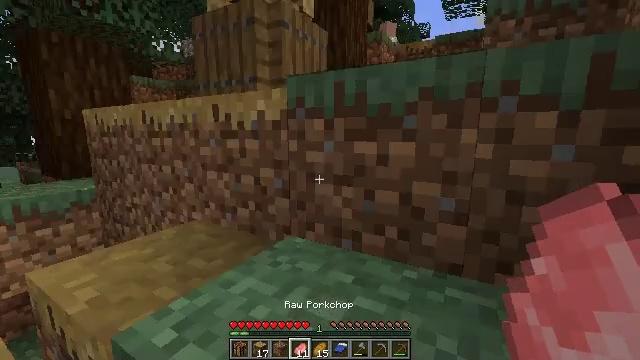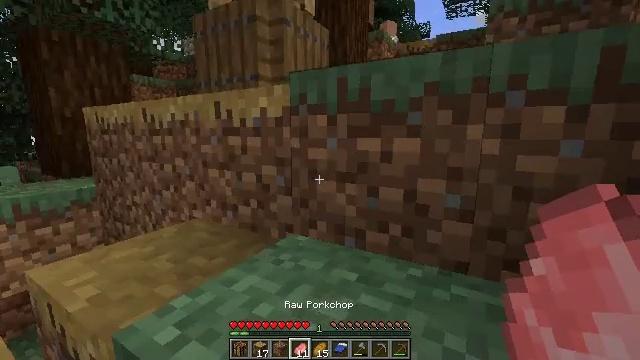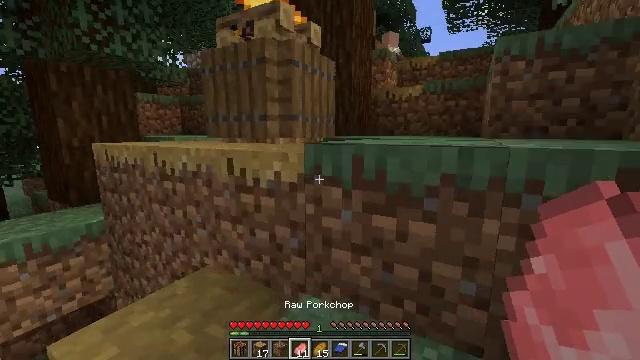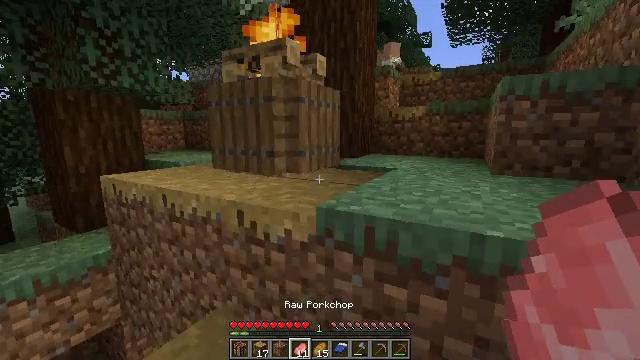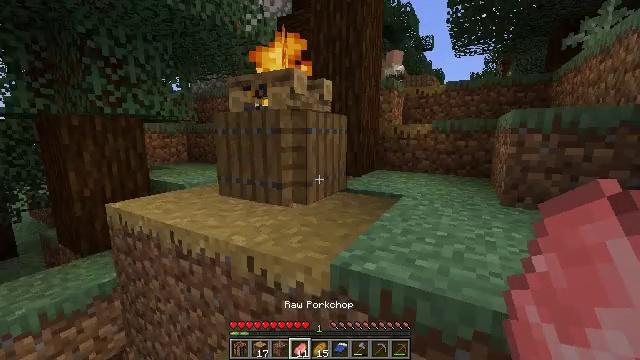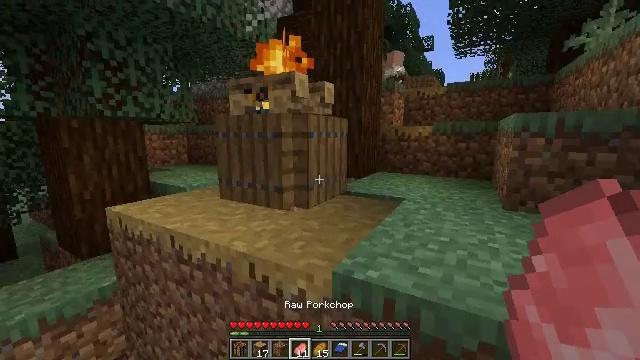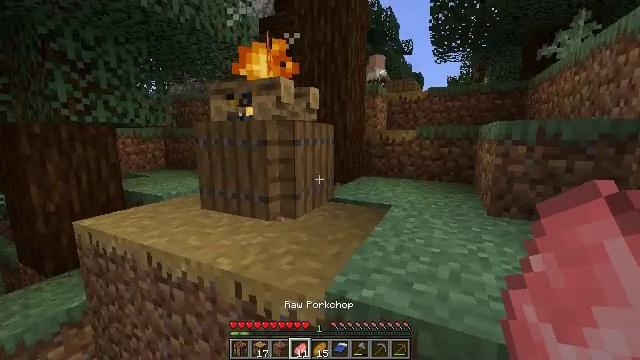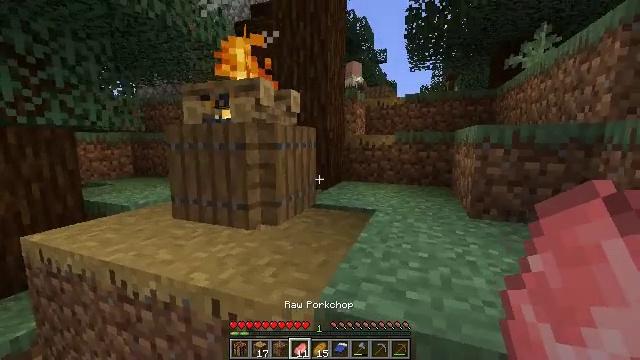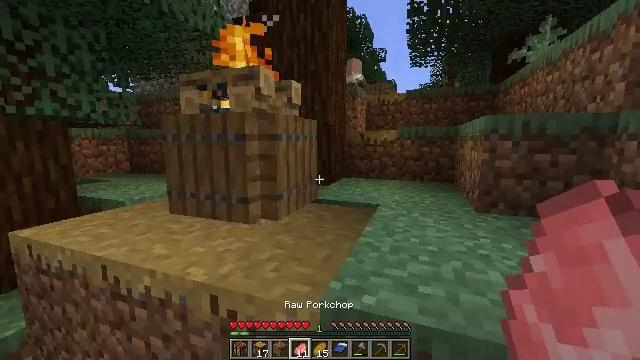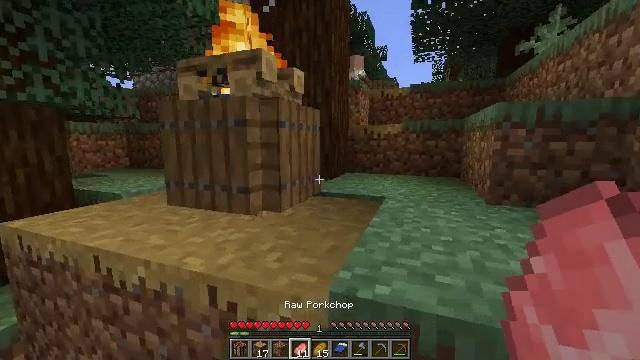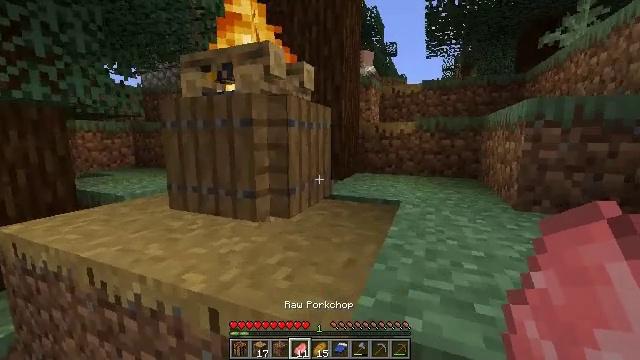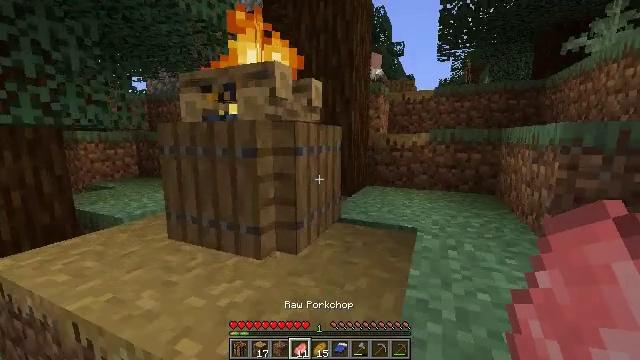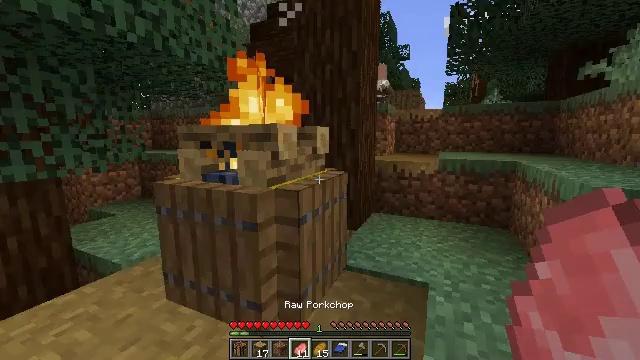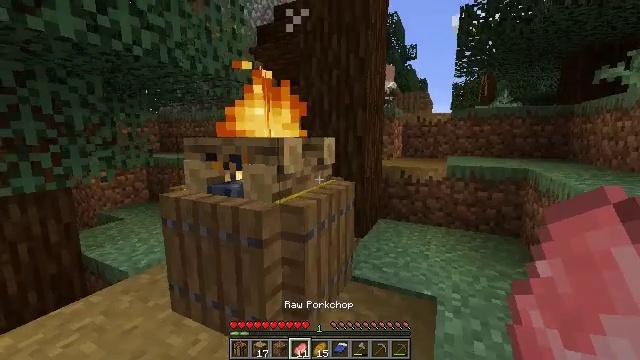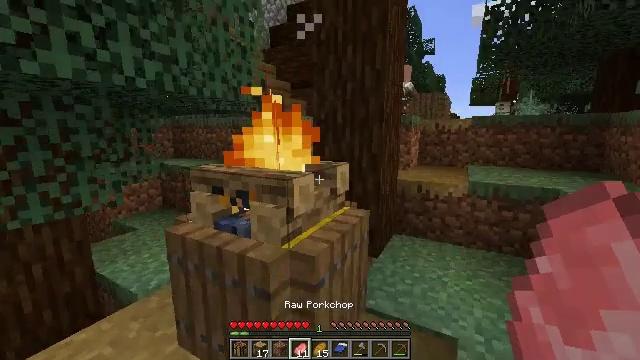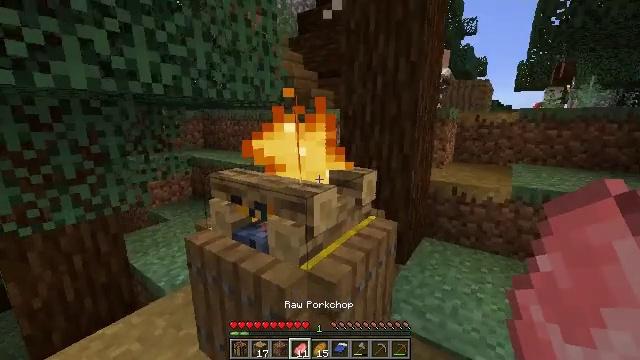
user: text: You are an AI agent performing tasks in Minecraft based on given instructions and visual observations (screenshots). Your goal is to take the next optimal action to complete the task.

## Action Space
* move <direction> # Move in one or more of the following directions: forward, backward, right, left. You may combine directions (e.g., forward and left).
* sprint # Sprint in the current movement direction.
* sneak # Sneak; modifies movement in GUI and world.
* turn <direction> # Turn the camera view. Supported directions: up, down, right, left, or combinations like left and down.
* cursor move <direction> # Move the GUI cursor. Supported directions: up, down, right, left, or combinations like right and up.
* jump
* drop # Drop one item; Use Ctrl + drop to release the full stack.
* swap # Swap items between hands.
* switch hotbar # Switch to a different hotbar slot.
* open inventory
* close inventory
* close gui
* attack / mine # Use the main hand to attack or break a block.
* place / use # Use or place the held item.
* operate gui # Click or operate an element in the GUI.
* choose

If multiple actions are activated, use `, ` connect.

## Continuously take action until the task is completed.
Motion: motion action
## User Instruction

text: Collect mossy cobblestone from a structure.
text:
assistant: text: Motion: move forward, jump
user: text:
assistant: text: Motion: move forward, jump
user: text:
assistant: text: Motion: move forward, jump
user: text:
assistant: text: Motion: move forward, jump
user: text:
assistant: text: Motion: move forward, jump
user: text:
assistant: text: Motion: move forward, turn right, jump
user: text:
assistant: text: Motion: move forward, turn right and up, jump
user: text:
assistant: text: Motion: move forward, jump
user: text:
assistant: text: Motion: move forward, jump
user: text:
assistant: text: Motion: move forward, turn left, jump
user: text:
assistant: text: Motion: move forward, turn left, jump
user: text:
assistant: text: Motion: move forward, jump
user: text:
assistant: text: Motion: move forward, turn left, jump
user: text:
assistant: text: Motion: move forward, turn left and down, jump
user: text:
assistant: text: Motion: move forward and move right, turn left and down, jump
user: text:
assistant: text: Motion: move forward and move right, turn left and down, jump
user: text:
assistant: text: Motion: move right, turn left
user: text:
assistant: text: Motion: turn up
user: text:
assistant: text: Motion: turn left and up
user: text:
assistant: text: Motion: turn left and down, use / place
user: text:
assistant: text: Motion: use / place
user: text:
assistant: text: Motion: use / place
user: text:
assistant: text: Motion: use / place
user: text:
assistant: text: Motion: use / place
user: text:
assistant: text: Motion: use / place
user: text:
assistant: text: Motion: use / place
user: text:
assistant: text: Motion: use / place
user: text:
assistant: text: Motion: use / place
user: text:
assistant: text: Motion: use / place
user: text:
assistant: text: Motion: use / place